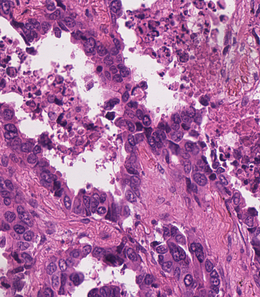
Tumor epithelial tissue: yes
Tumor-associated stroma tissue: yes
Normal tissue: no